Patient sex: F
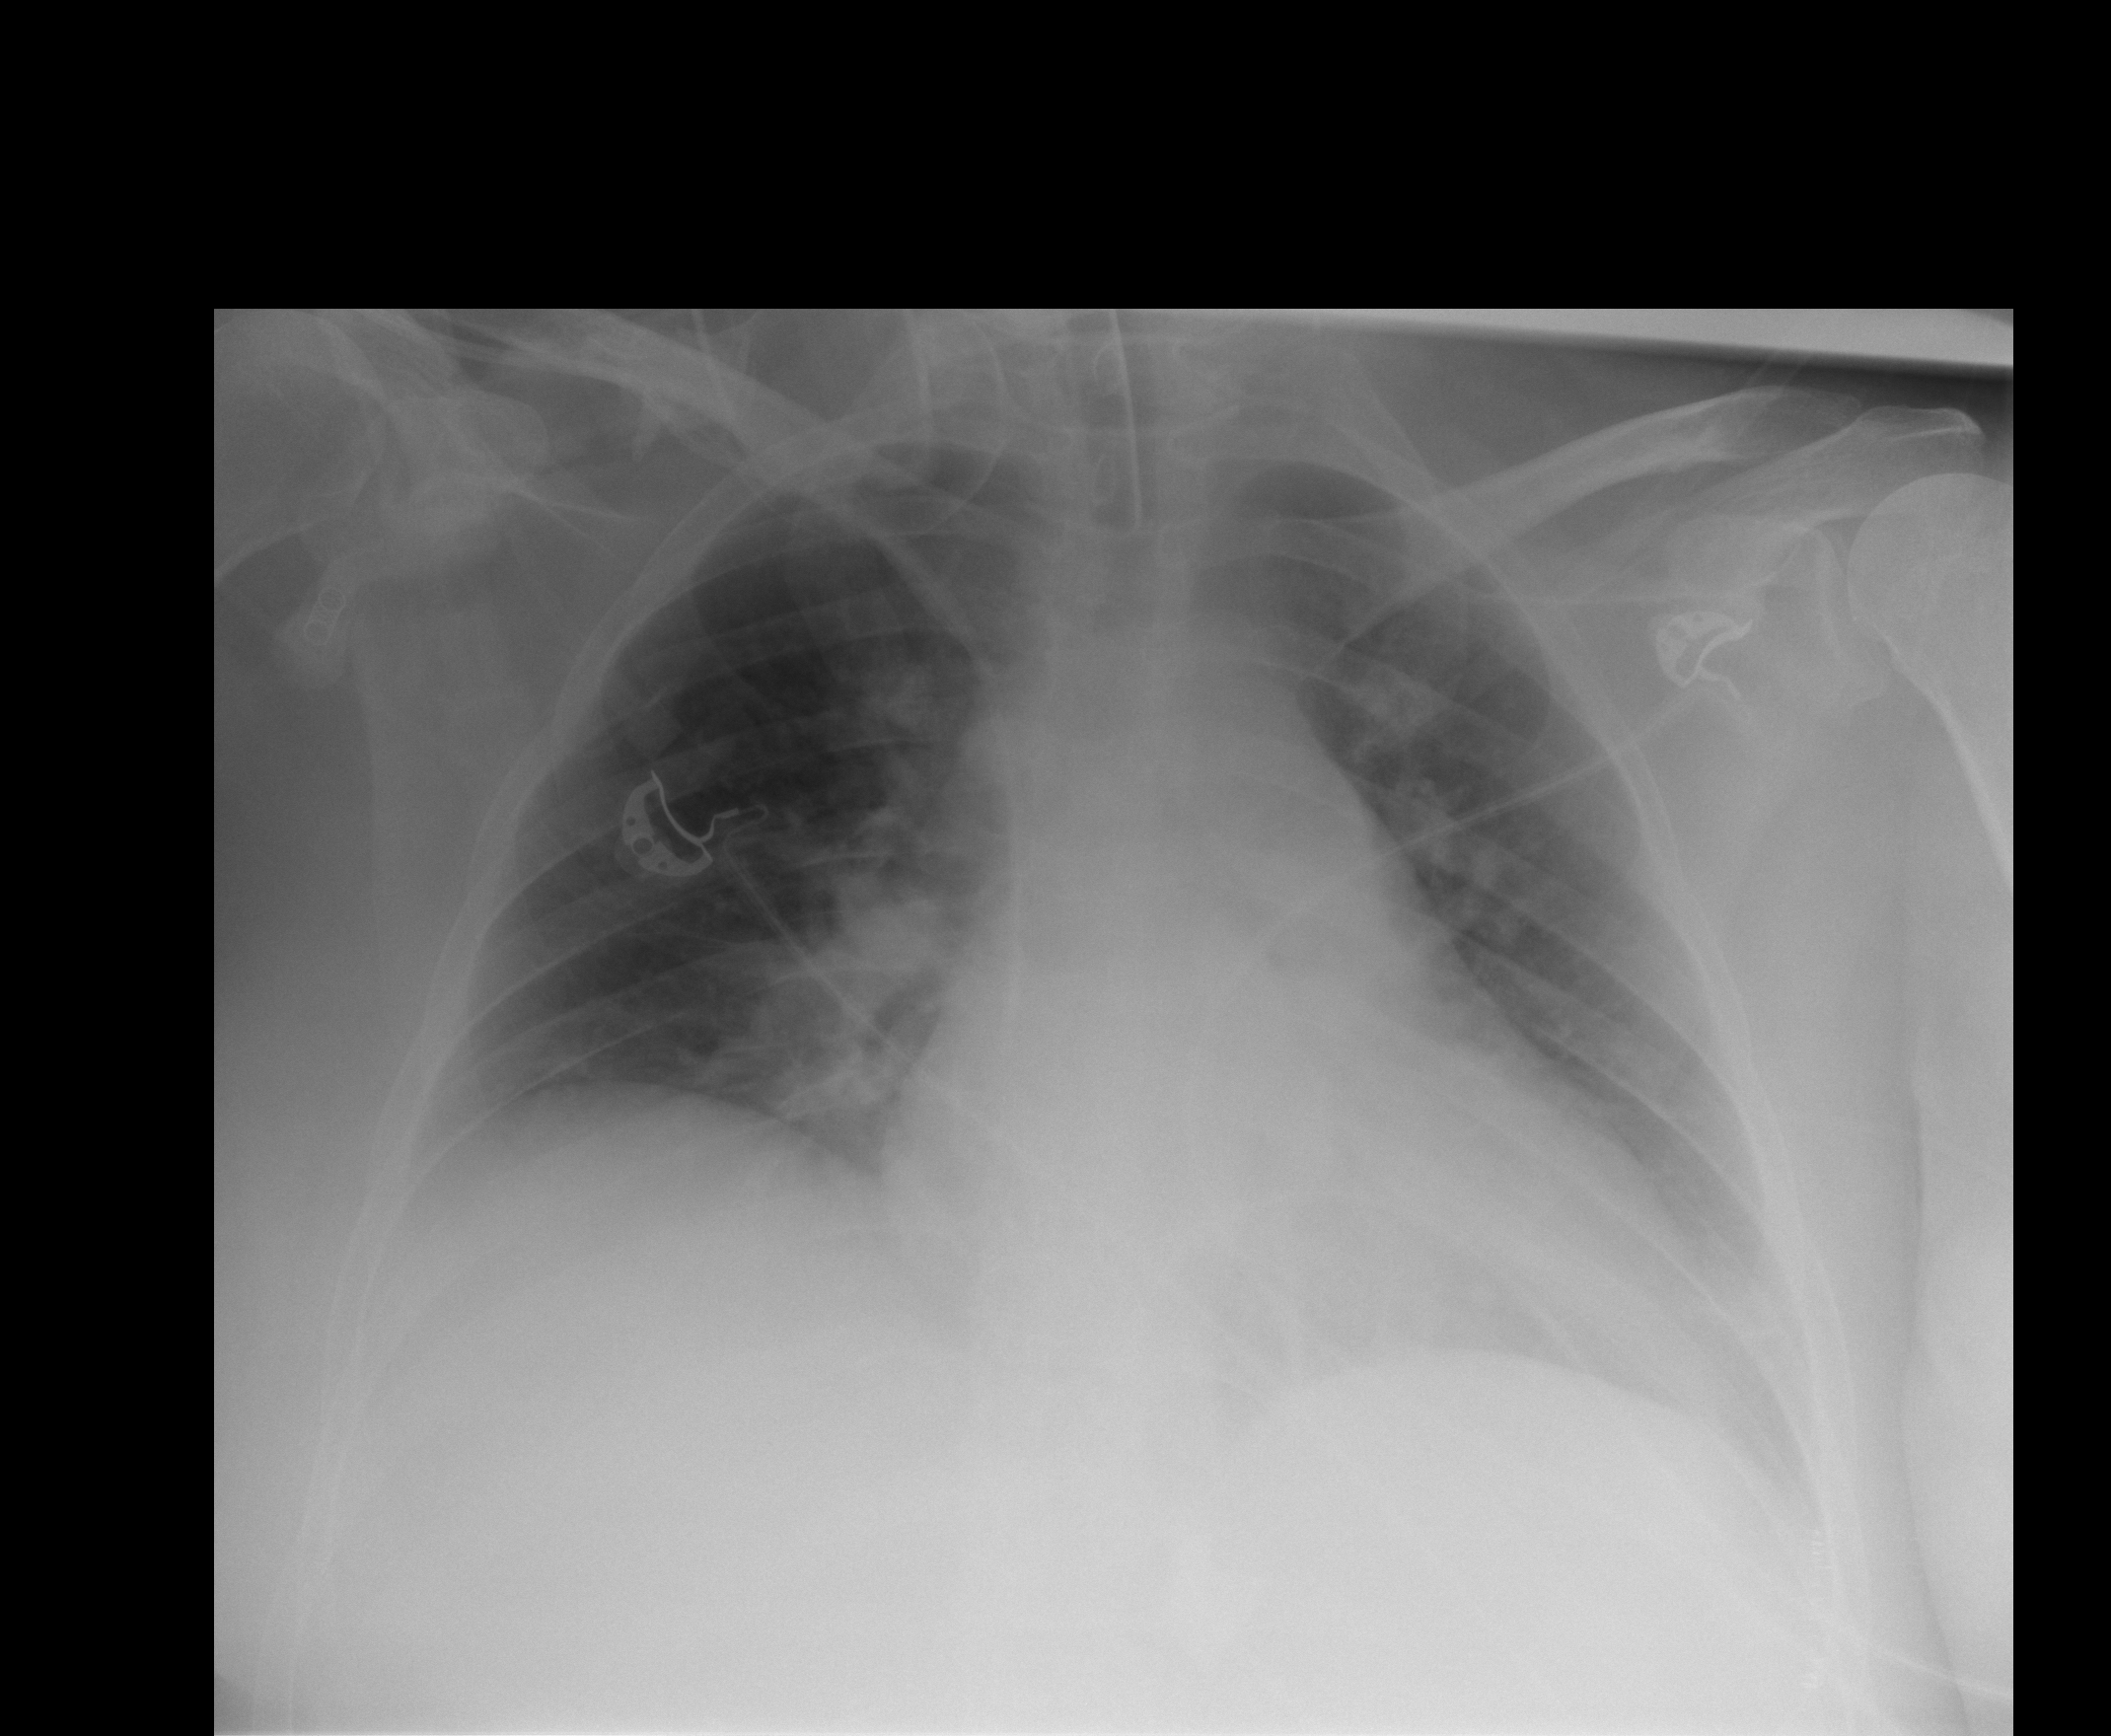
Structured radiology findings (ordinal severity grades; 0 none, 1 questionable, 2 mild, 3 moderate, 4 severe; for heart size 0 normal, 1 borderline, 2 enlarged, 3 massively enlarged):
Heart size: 2
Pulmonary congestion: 2
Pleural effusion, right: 2
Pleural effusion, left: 0
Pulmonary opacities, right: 2
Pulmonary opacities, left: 0
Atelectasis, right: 2
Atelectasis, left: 2